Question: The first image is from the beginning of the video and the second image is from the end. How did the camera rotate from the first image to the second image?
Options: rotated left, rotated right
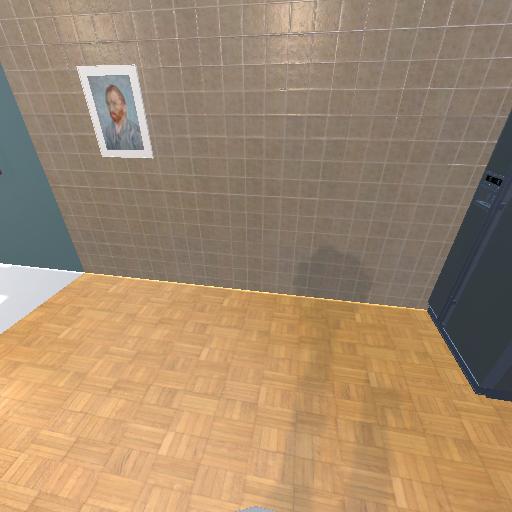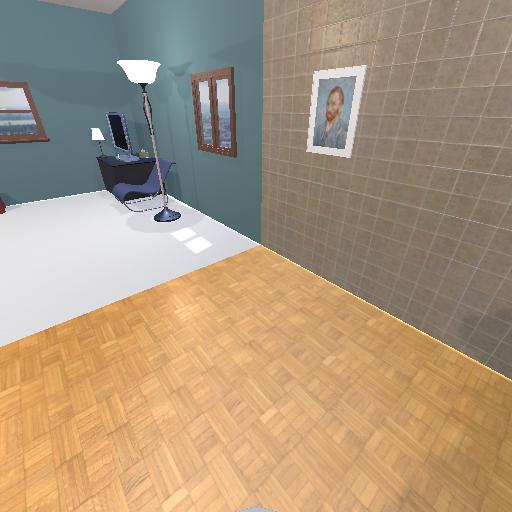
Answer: rotated left